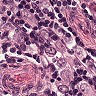
Metastatic tissue present: yes